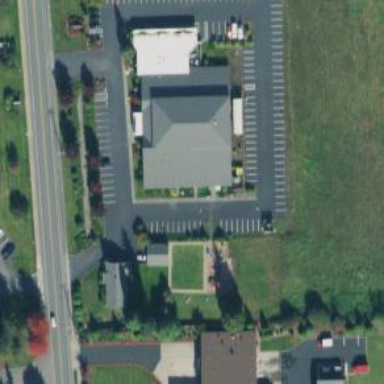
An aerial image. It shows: Kindergarten building.